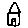
Label: house